Field crop: maize
Growth stage: 2
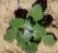
Species: chenopodium